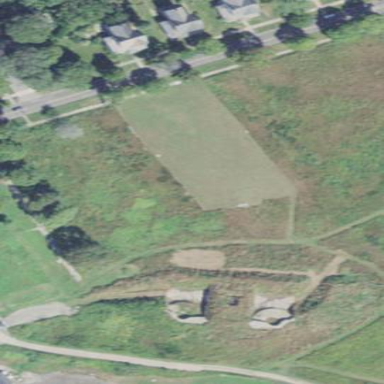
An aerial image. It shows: Recreation ground.